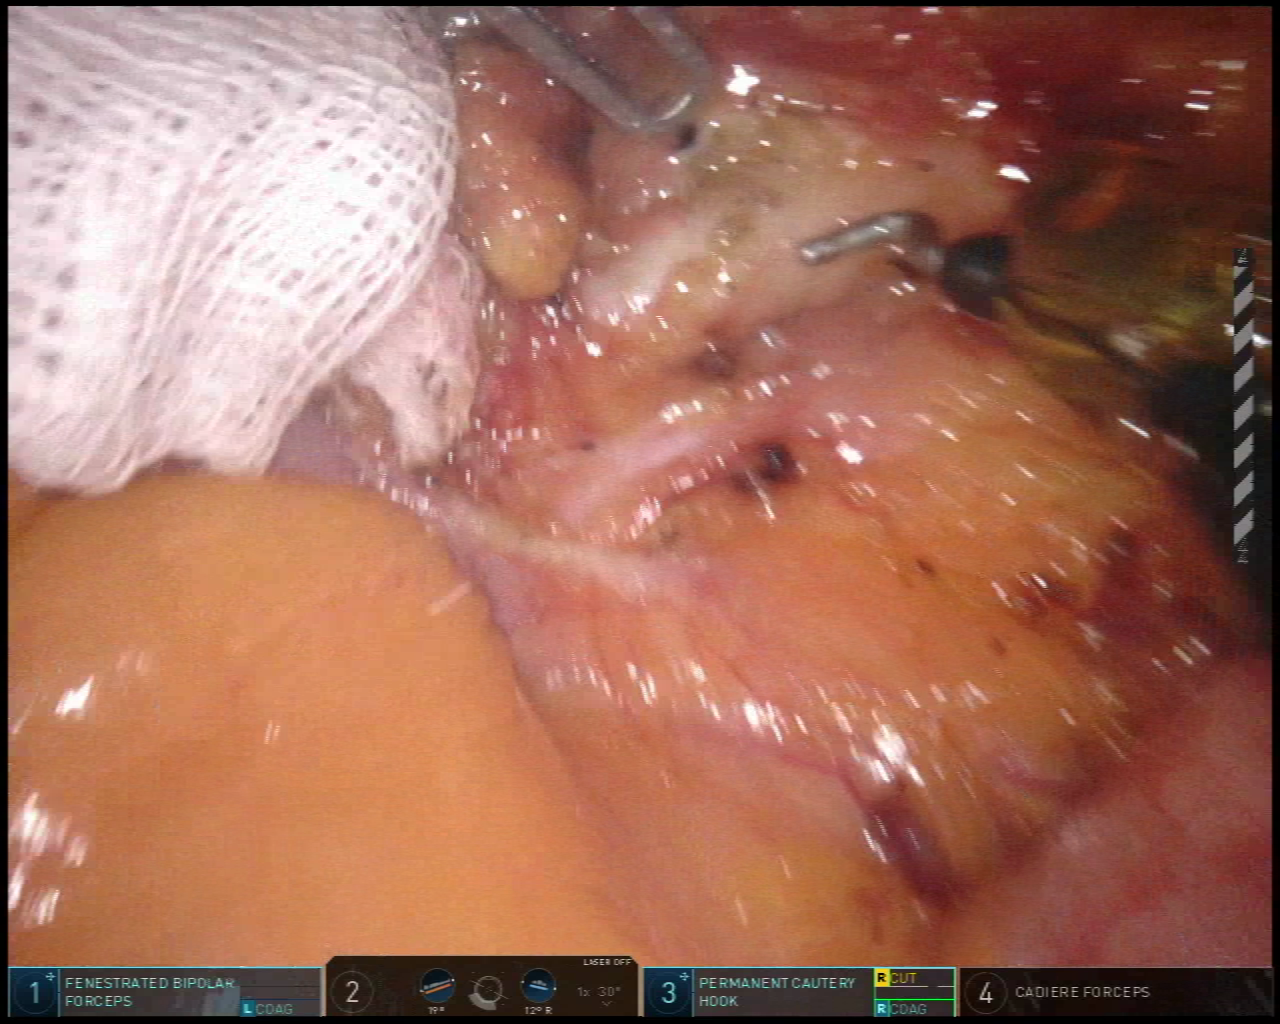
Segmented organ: inferior_mesenteric_artery
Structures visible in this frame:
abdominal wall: no
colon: no
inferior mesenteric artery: yes
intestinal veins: no
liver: no
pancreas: no
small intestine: yes
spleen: no
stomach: no
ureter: no
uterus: no
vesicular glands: no